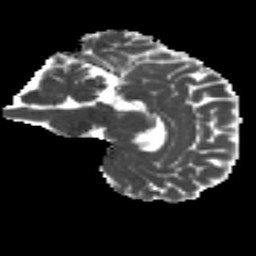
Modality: MD
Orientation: sagittal
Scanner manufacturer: siemens
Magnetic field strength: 3 T
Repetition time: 4.16 s
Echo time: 0.0806 s